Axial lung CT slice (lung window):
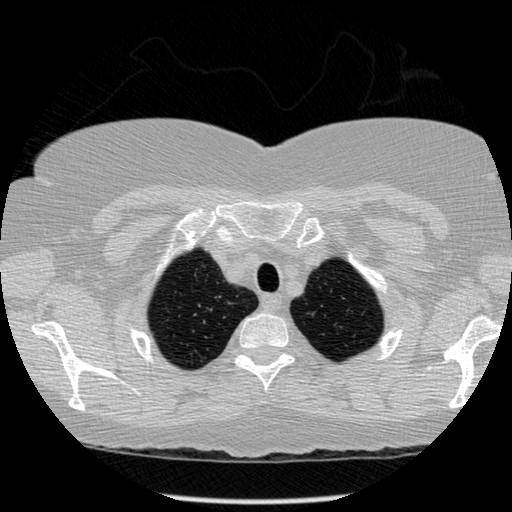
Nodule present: no